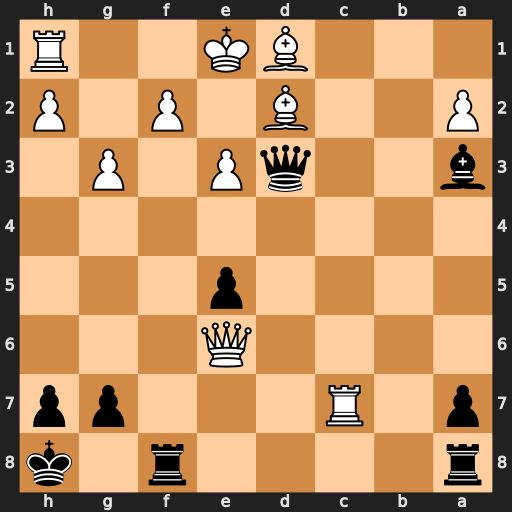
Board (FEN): r4r1k/p1R3pp/4Q3/4p3/8/b2qP1P1/P2B1P1P/3BK2R
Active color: b
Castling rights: K
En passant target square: -
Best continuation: Rad8 Be2 Qxd2+